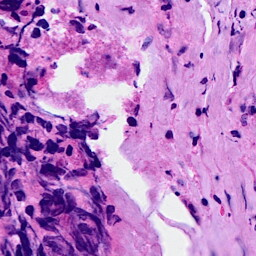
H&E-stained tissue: Breast